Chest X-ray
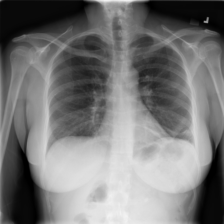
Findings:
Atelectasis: negative
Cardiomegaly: negative
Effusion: negative
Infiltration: negative
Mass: negative
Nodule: negative
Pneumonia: negative
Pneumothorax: negative
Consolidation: negative
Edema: negative
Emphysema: negative
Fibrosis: negative
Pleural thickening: negative
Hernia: negative